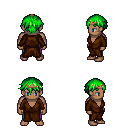
a pixel art fantasy rpg character, male body template, human, dark skin, brown robe, magenta pants, green short bangs hairstyle, bronze tiara, four views (front, back, left, right), 2x2 character sprite sheet, small pixel art, hard edges, no anti-aliasing